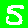
Digit: 5